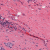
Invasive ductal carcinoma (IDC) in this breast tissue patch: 0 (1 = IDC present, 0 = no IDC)